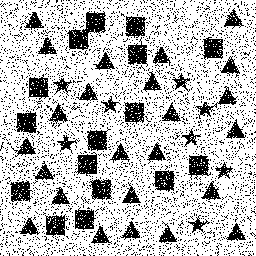
Squares: 16
Triangles: 24
Stars: 8
Total shapes: 48